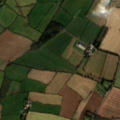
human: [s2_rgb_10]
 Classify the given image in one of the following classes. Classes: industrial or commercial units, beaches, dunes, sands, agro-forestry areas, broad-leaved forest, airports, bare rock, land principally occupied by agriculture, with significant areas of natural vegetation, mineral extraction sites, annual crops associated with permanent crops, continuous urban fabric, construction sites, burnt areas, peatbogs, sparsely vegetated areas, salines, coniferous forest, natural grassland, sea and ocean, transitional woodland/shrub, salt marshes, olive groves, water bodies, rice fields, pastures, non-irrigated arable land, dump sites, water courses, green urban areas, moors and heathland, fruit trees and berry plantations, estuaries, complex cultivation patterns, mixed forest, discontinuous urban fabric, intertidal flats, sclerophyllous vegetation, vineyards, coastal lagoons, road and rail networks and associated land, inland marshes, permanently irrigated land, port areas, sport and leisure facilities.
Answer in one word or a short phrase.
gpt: non-irrigated arable land, pastures